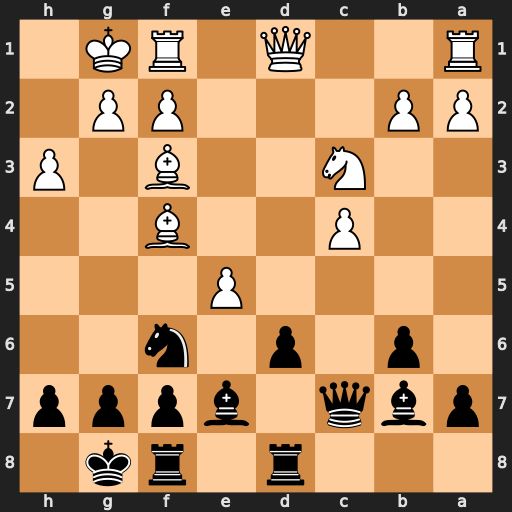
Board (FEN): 3r1rk1/pbq1bppp/1p1p1n2/4P3/2P2B2/2N2B1P/PP3PP1/R2Q1RK1
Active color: b
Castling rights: -
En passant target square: -
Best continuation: dxe5 Bxe5 Qxe5